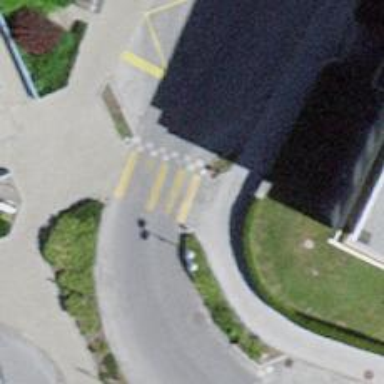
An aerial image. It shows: Kerb barrier.